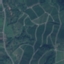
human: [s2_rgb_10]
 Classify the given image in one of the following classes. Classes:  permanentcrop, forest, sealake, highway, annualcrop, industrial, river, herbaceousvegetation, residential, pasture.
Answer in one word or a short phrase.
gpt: PermanentCrop